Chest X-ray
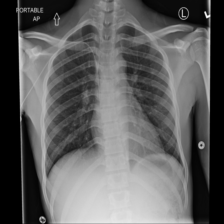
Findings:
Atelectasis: negative
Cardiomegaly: negative
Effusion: negative
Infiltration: negative
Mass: negative
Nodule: negative
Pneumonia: negative
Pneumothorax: negative
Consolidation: negative
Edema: negative
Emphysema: negative
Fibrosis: negative
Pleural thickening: negative
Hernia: negative